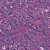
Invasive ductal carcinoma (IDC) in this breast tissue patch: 1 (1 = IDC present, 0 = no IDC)